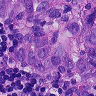
Metastatic tissue present: yes